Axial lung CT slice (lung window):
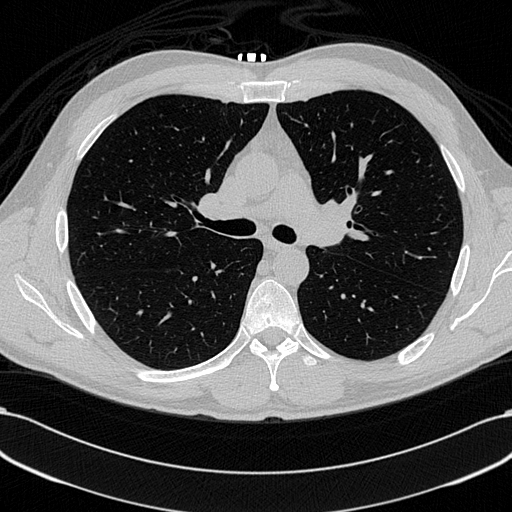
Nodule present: no